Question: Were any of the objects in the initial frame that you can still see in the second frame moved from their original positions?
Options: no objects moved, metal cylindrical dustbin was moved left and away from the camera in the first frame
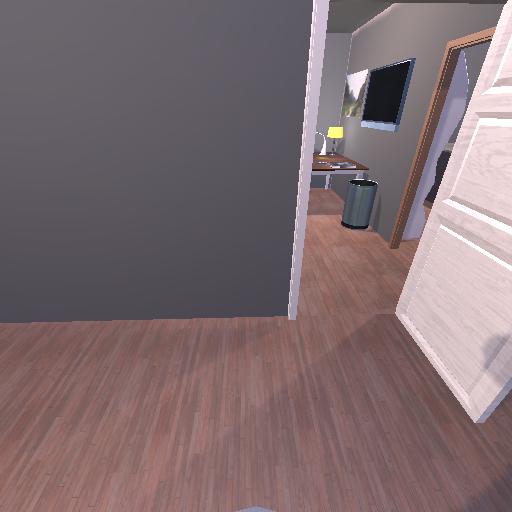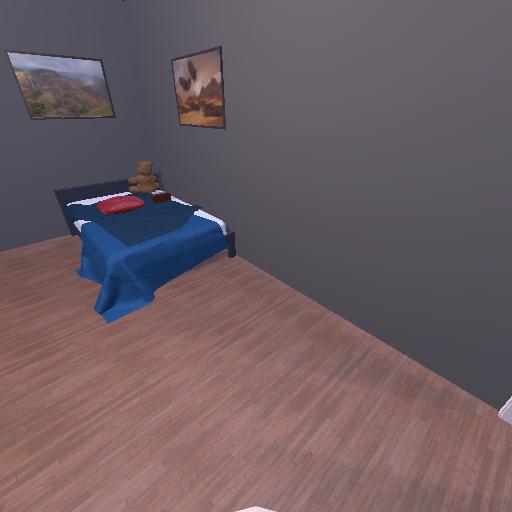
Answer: no objects moved